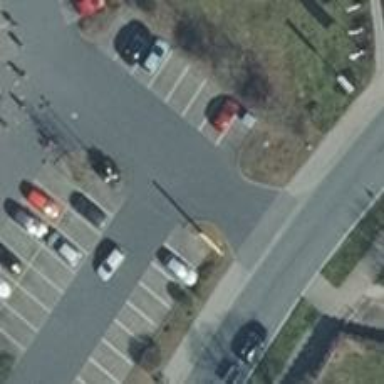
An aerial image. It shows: Parking aisle designated as service road.